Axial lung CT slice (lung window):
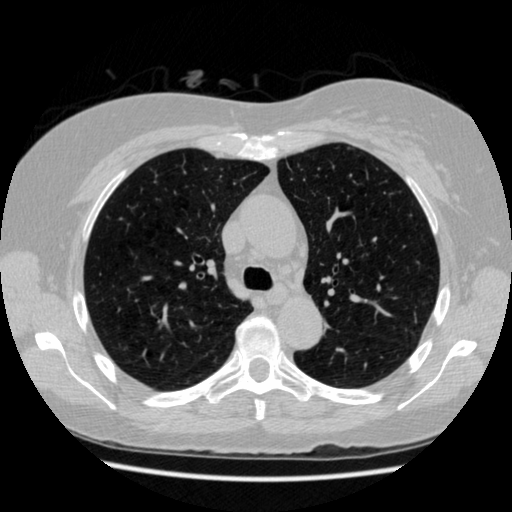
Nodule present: no